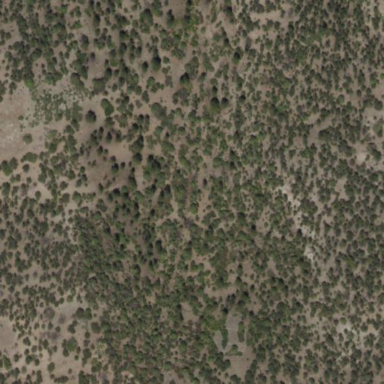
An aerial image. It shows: Area covered in scrub vegetation.